Interaction volume radius: 5 \u00c5
Interaction volume height: 15 \u00c5
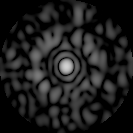
Disorder parameter: 0.8276